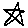
Label: star